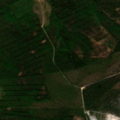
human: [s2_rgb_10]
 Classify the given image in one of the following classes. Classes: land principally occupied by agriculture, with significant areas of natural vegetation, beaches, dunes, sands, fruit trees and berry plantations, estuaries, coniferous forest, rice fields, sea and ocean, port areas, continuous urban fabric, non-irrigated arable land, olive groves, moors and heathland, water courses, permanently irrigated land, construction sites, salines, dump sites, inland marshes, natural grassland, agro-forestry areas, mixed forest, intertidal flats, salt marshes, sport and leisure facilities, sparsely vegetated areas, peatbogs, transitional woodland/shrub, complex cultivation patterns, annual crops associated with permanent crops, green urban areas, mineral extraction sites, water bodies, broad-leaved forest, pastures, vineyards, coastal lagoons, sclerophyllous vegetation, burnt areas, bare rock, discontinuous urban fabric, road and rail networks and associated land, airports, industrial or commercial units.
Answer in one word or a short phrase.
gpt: mixed forest, transitional woodland/shrub